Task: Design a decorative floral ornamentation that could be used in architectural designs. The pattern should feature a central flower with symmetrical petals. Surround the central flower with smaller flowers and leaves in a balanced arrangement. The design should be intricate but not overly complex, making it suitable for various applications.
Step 996:
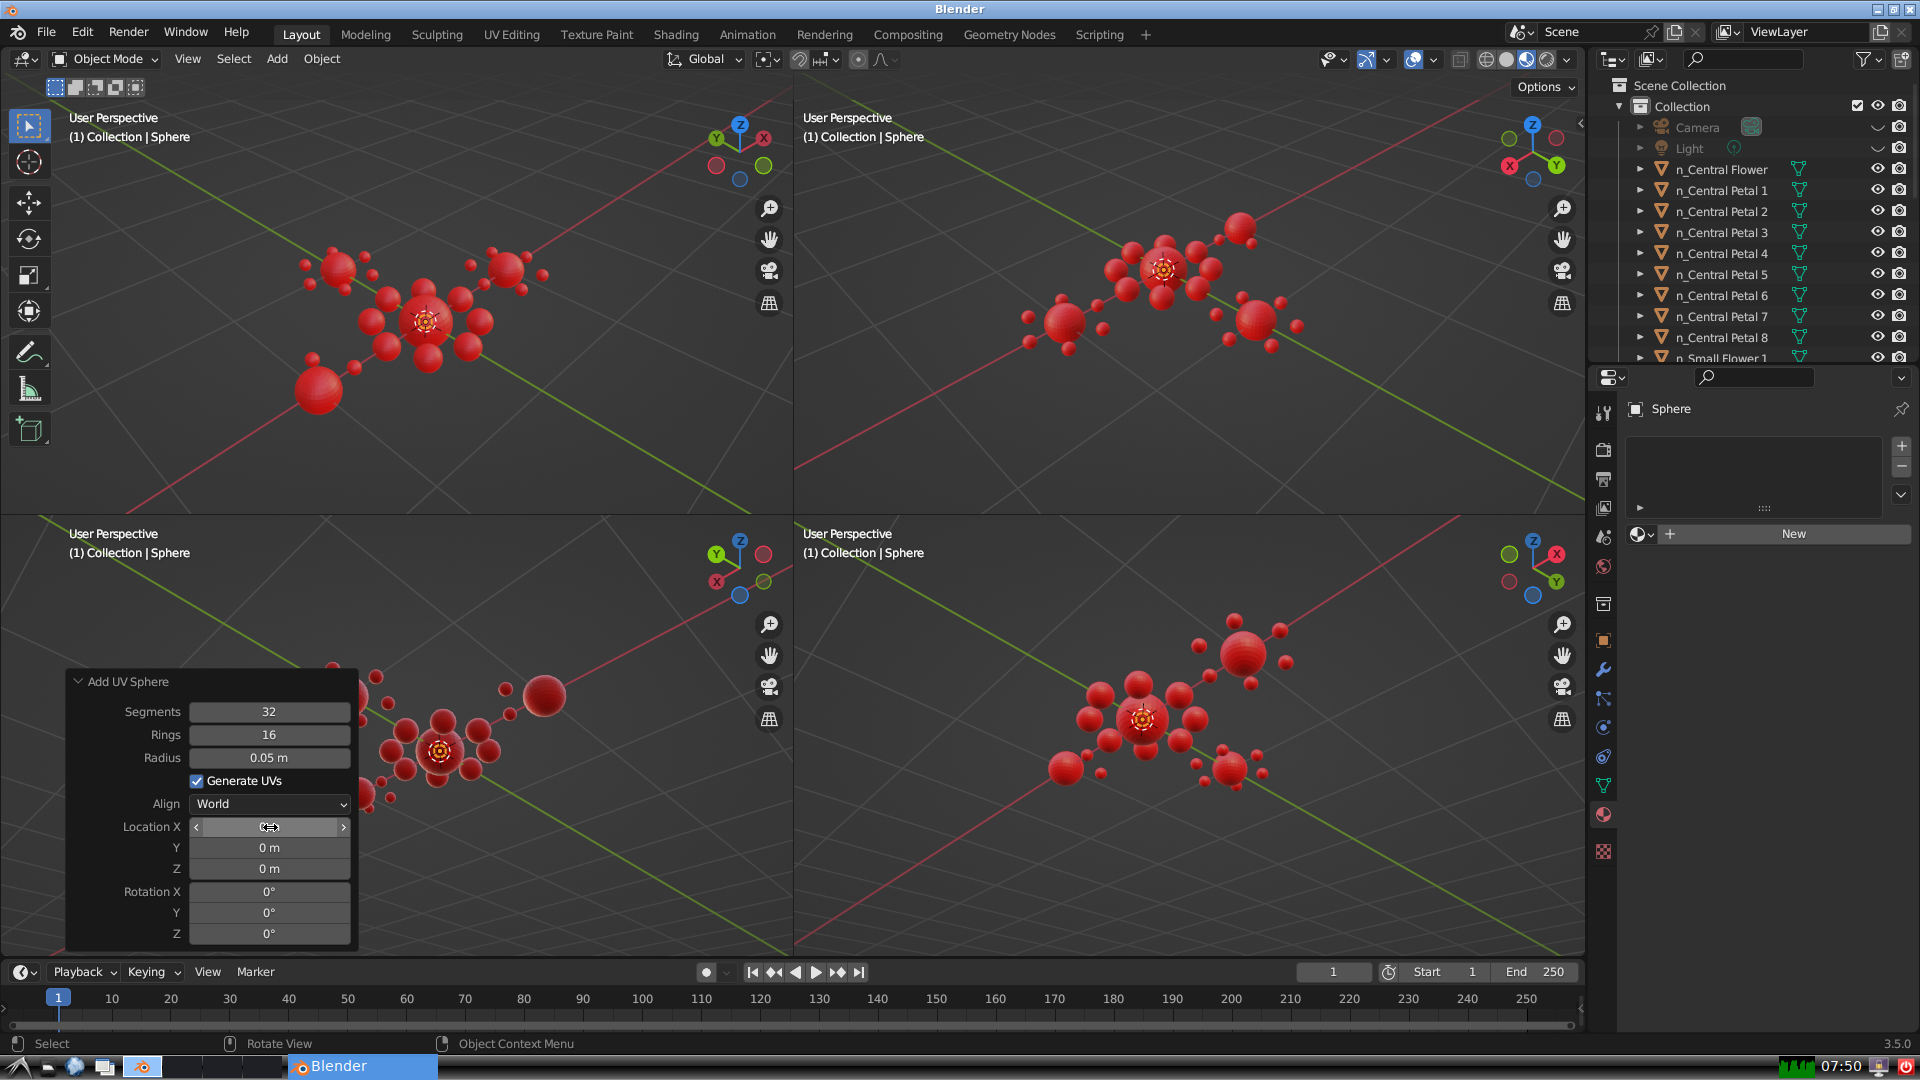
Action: click: no